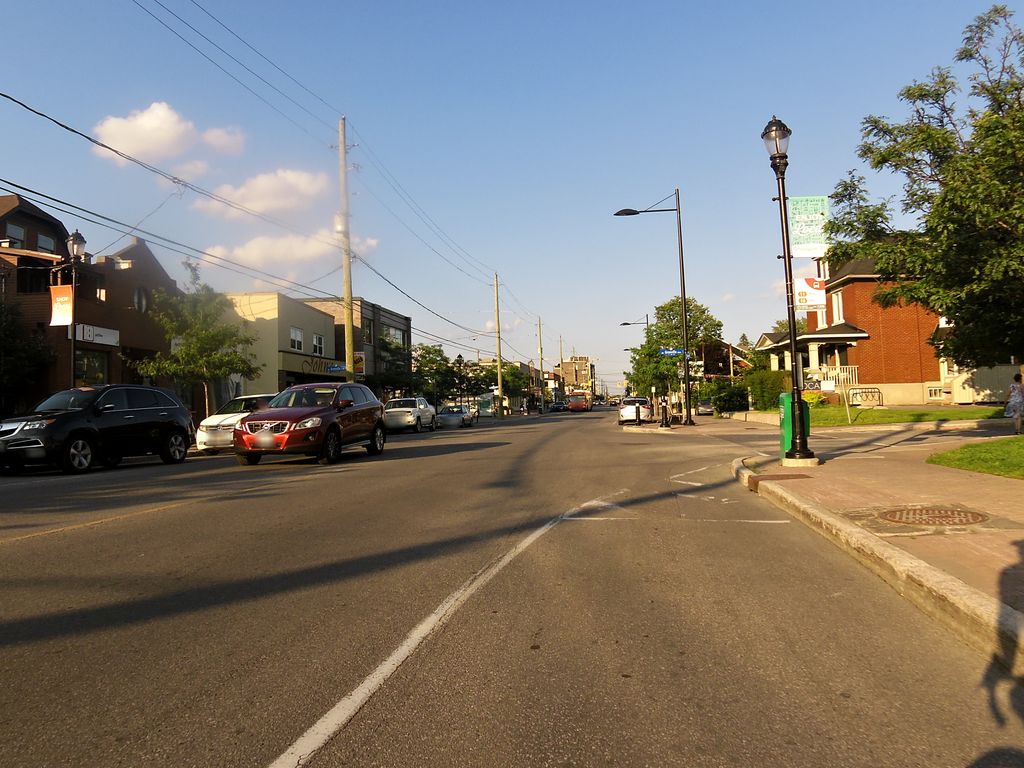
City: ottawa-gatineau